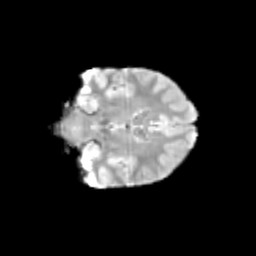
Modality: T2w
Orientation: coronal
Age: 11
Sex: female
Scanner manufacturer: siemens
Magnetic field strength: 3 T
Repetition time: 3.8 s
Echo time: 0.07 s